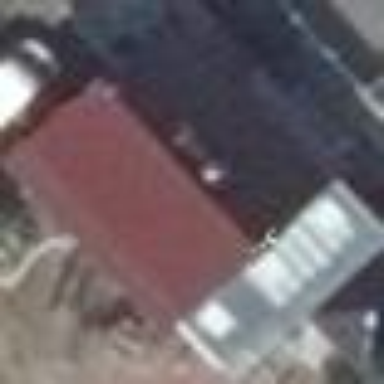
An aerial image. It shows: Detached building with gabled roof.